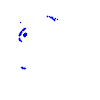
Particle: pion